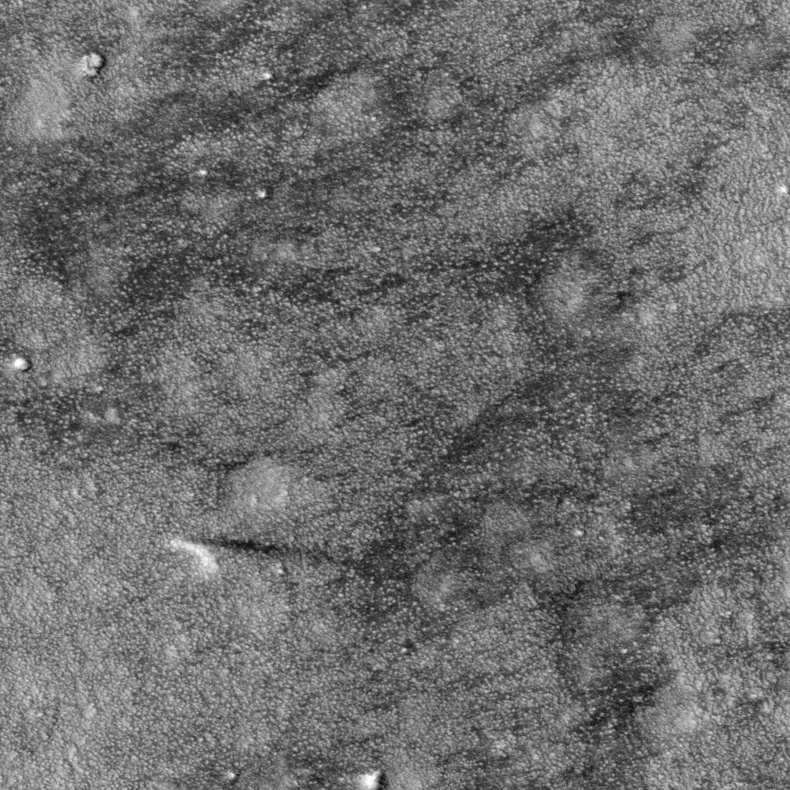
Label: dustdevil